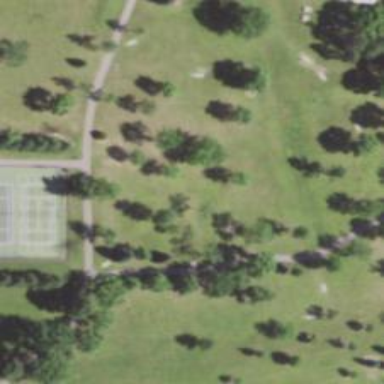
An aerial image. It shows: Disc golf hole.